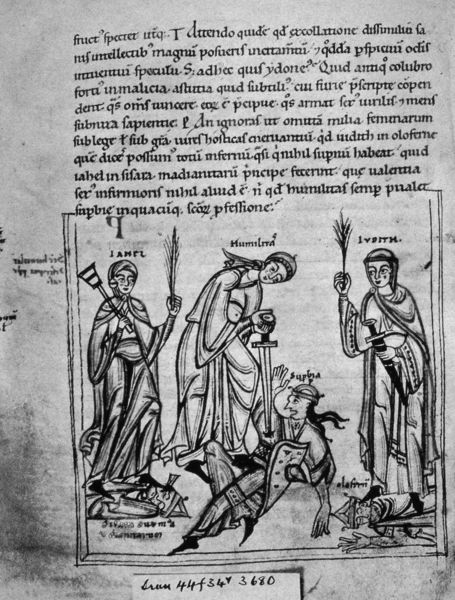
Titel: Speculum virginum
Institution: London, British Library (BL)
Schlagwörter: frau, szene, bibel, federn, judith, tod, tot, bild, zweige, gewand, pflanze, schrift, schwer, palme, palmwedel, wedel, vier, schild, buch, zweig, seite, schwert, tote, helm, ritter, palmzweig, palmzweige, sterben, altes testament, palmen, heilige, töten, handschrift, testament, latein, buchmalerei, süterlin, enthaupten, illumination, tötung, samuel, täten, jahel, schwwert, 3680